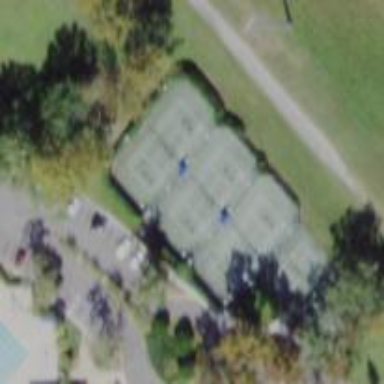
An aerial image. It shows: Tennis court in leisure pitch.